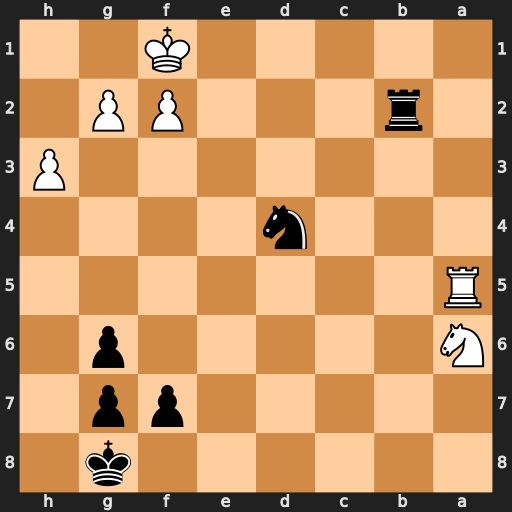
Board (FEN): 6k1/5pp1/N5p1/R7/3n4/7P/1r3PP1/5K2
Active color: b
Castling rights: -
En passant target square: -
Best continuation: Rb1#